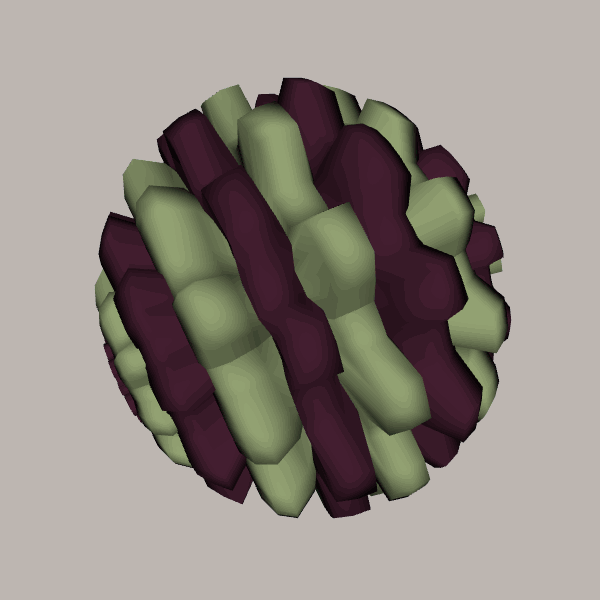
Background: light